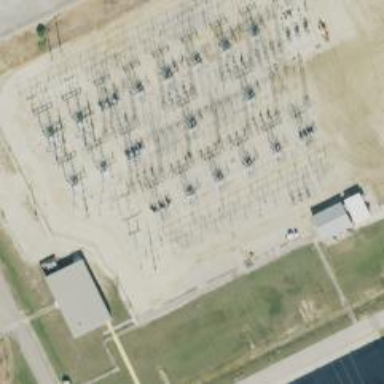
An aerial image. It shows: Switch for power supply.